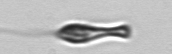
Label: Euglena